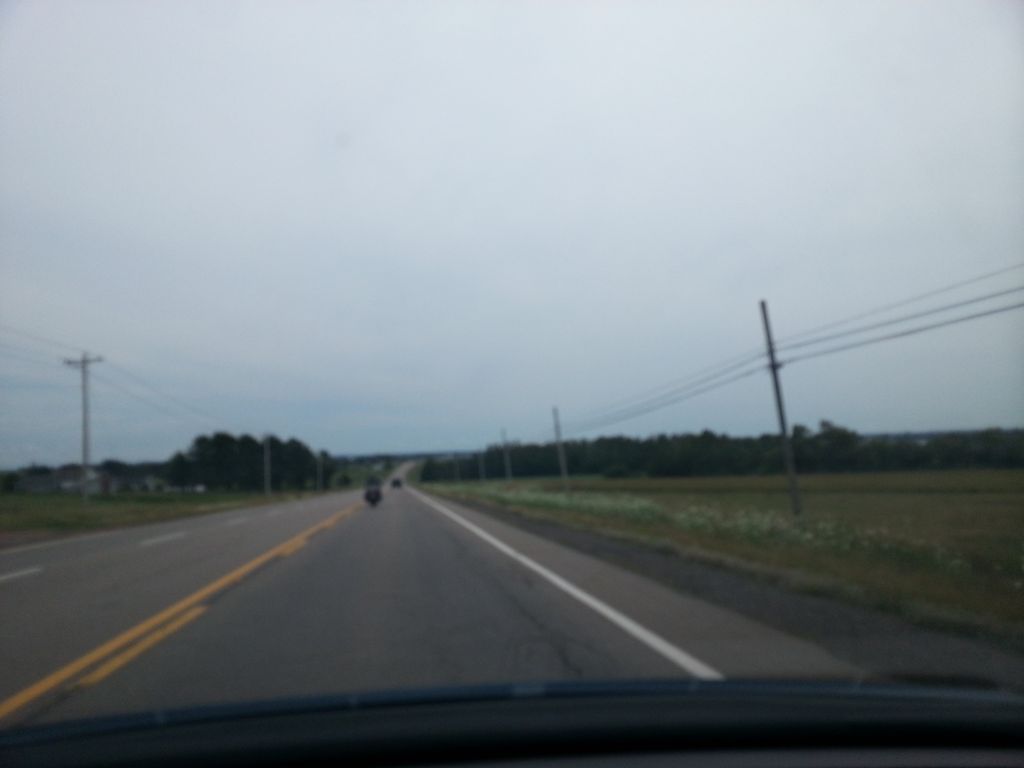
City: charlottetown